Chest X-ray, AP view. Patient: 54 years old, sex F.
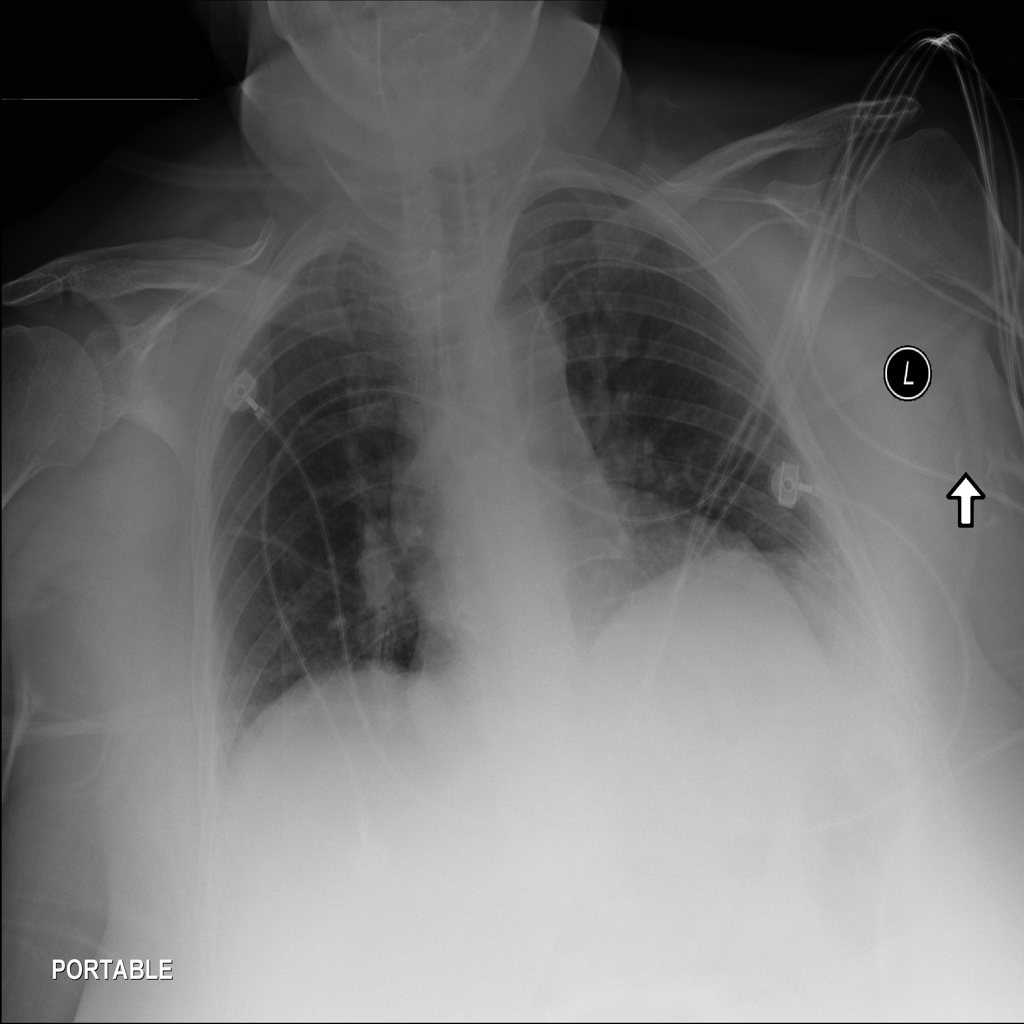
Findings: No Finding